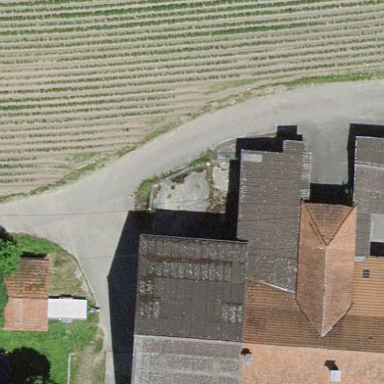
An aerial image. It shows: Farm building.